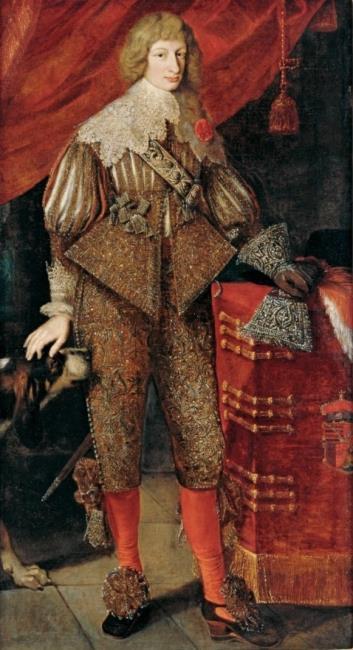
Title: Portrait of Prince Karl Eusebius I of Liechtenstein (1611-1684)
Artist: Anoniem ca. 1630
Earliest date: 1630
Latest date: 1630
Genre: painting
Iconography: Gloves
Keywords: man's portrait, ceremonial portrait, young man, monarch, full-length portrait, head to the right, body facing right, standing (position), facing front, glove/gloves in hand, flat lace collar, split sleeve, bandolier, dog, curtain/drapery background